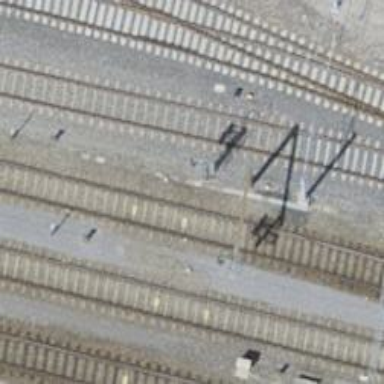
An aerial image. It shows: Railway signal.